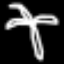
Label: palm tree